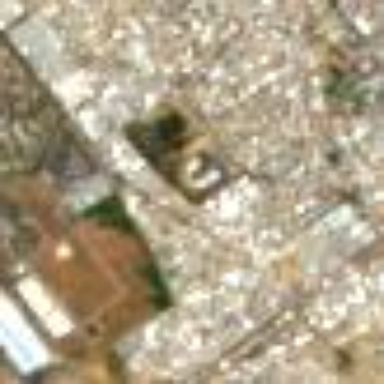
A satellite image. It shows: Irregular settlement in residential area.